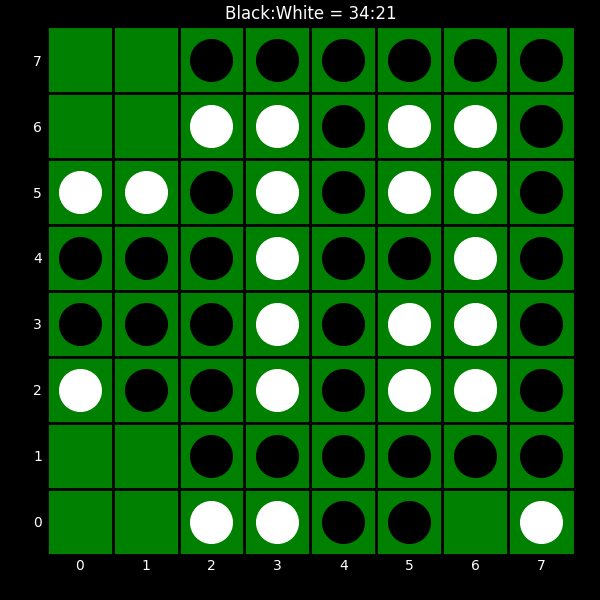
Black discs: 34
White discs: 21